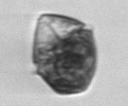
Label: Scrippsiella